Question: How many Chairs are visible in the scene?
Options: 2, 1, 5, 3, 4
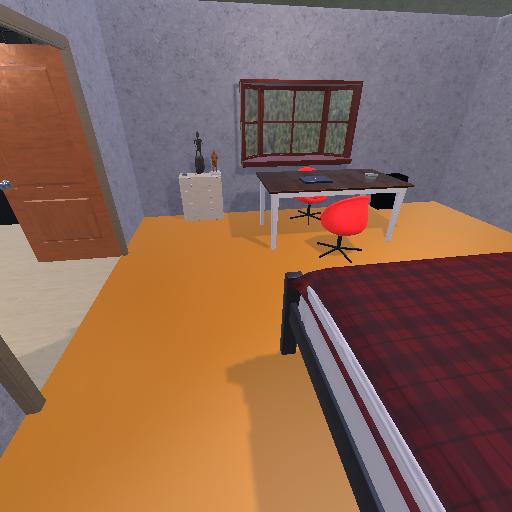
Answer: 2